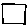
Label: square